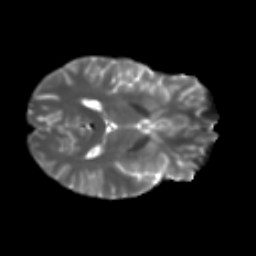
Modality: T2w
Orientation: axial
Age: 25
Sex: male
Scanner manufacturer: ge
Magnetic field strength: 3 T
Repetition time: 7.8 s
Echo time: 0.061 s